Aerial crown-view tile of a tropical tree (Barro Colorado Island, Panama), acquired 20250715:
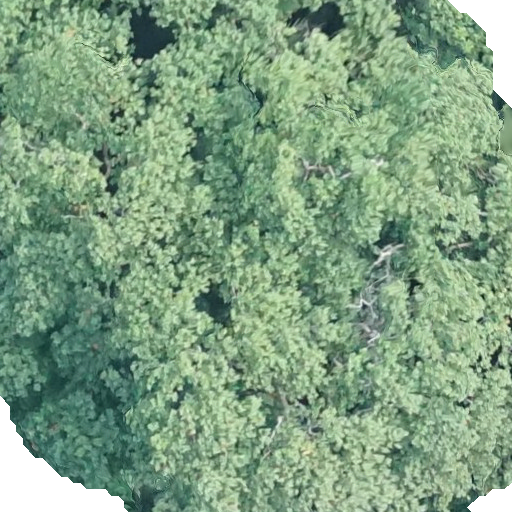
Species: Hieronyma alchorneoides
GBIF accepted scientific name: Hieronyma alchorneoides
Crown area: 511.416 m²